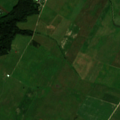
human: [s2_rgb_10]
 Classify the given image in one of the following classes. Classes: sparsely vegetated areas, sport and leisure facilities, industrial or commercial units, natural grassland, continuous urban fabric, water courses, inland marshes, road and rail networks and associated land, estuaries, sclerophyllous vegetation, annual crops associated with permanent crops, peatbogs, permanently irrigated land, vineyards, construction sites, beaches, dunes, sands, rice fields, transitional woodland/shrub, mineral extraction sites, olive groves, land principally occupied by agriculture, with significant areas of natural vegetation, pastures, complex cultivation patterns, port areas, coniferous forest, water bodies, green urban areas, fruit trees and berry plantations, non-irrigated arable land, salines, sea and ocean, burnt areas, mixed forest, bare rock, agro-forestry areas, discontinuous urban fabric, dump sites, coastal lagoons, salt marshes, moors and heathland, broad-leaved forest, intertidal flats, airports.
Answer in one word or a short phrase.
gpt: non-irrigated arable land, pastures, mixed forest